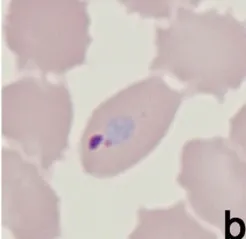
Microphotographs of Plasmodium ovale in field-stained thin and thick blood smears. Magnification 1000X showing thin . Young trophozoite.
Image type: pathology (h&e)